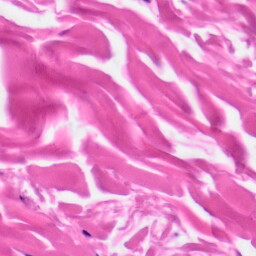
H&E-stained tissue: Skin